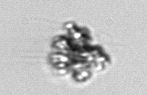
Label: Corymbellus